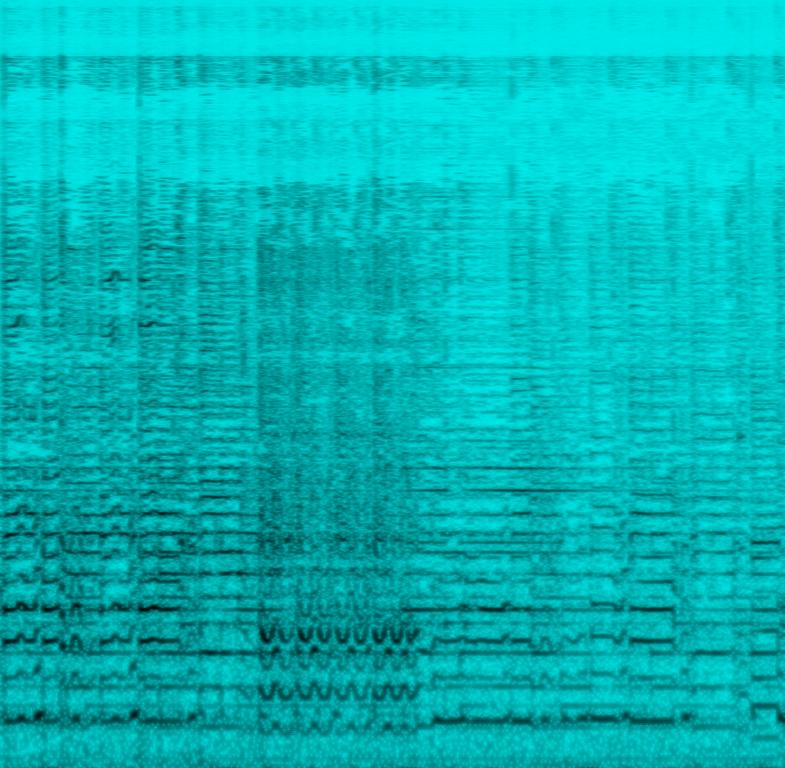
A musician plays this classical instrumental. The tempo is medium with the musician playing a beautiful harmony using ragas with skill and dexterity with a tanpura accompaniment .The music is calming, complex, pleasant, classic and melodic.